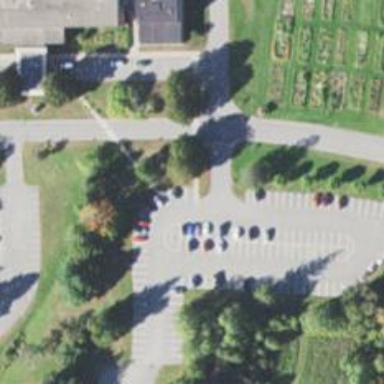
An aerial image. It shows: Parking space.